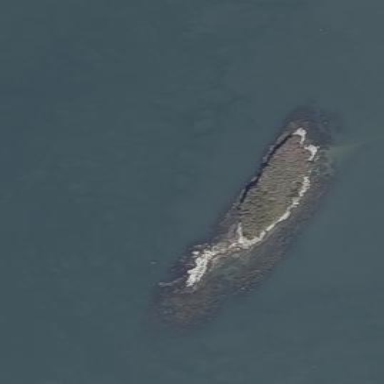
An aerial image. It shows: Islet along the coastline.